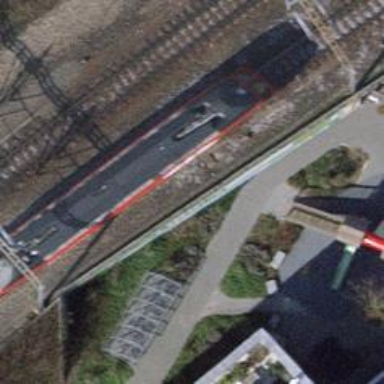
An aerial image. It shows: Railway switch.